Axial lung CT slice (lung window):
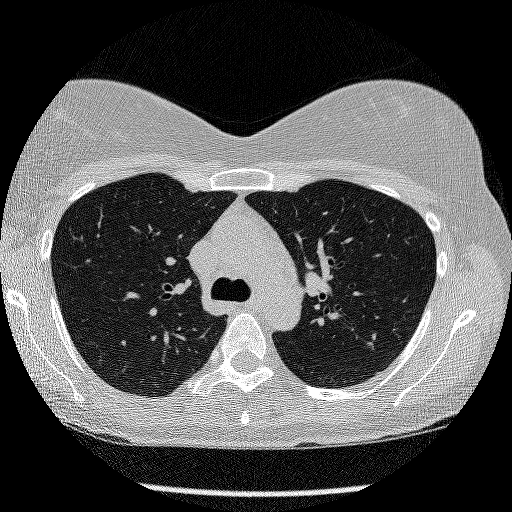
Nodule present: no